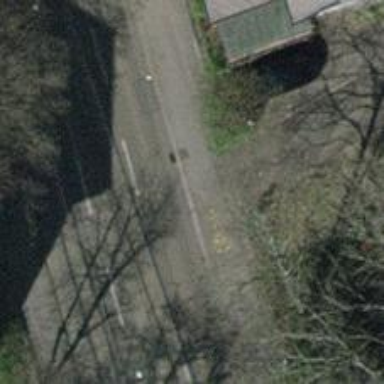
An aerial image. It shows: Unmarked crossing with traffic calming table on the road.